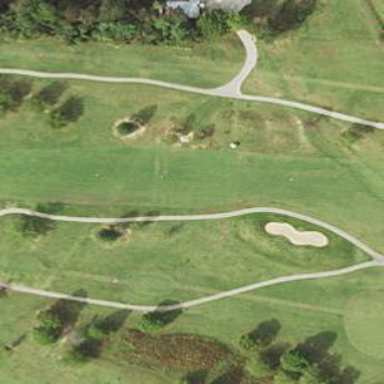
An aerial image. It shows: Golf fairway in the image.